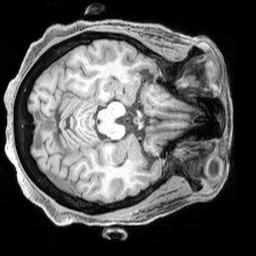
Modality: T1w
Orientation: axial
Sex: female
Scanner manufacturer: siemens
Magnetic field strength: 3 T
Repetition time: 2.3 s
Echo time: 0.00226 s